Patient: sex M, age 29
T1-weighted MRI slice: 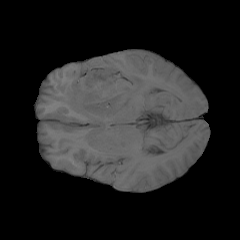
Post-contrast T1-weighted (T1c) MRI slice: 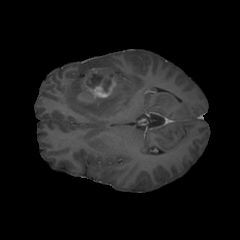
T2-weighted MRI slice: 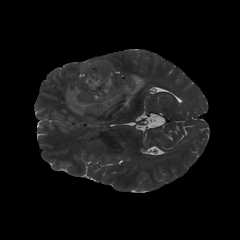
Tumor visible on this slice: yes
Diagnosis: Glioblastoma, IDH-wildtype
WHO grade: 4